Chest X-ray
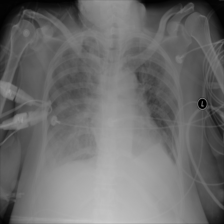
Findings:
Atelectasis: negative
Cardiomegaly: negative
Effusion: negative
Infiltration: positive
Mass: negative
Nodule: positive
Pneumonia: negative
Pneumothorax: negative
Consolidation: negative
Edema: negative
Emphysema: negative
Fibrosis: negative
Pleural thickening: negative
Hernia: negative